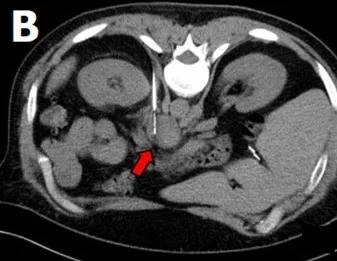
CT-guided biopsy of the retroperitoneal mass.
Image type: radiology (ct)